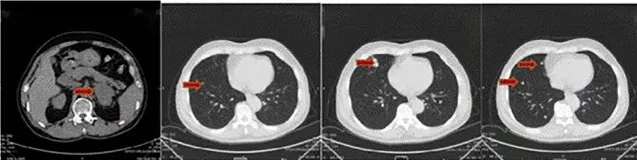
(B) Thoracic and abdominal CT scan after four-cycle EP chemotherapy and anlotinib combined with sintilimab immunotherapy (2021-3): the left adrenal mass has significantly subsided, with a size of approximately 51 mm x 67 mm. Reduction in bilateral multiple pulmonary metastatic nodules.
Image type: radiology (ct)